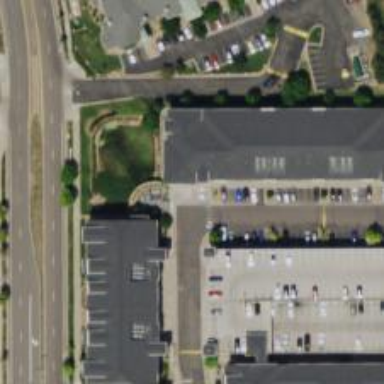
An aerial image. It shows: Parking space.